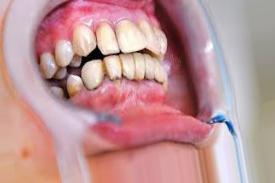
Condition: Tooth Discoloration